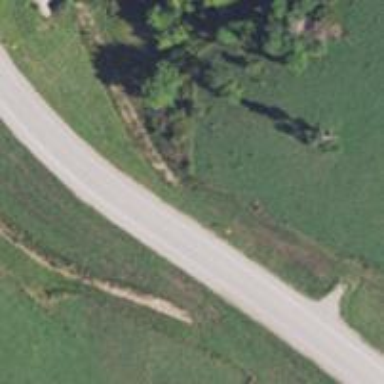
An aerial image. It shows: Secondary road.